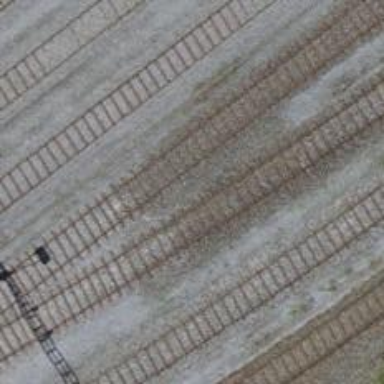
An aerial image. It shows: Rail yard with electrified rails and single track.